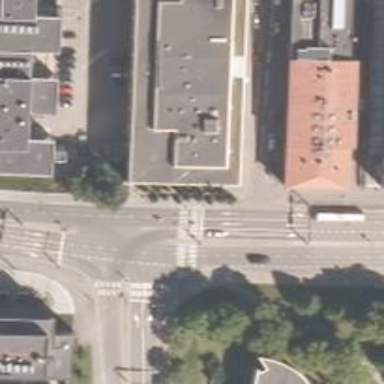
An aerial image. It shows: Secondary road with separate asphalt sidewalks and cycle lanes.